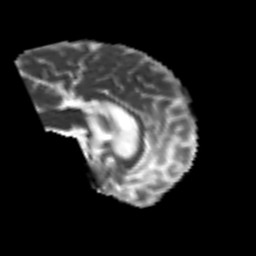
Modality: MD
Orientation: sagittal
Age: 58
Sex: male
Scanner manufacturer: siemens
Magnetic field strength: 3 T
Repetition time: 4.999 s
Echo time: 0.07946 s